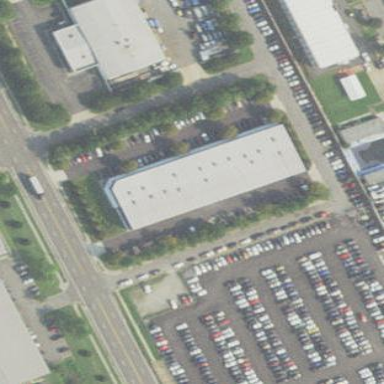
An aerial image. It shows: Industrial building.